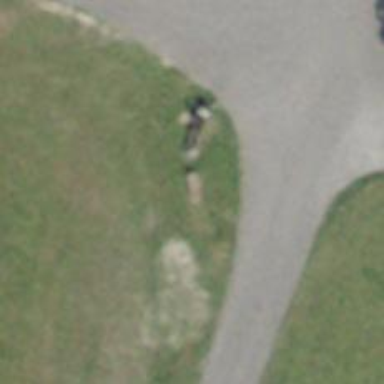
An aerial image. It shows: Brown bench in the vicinity.